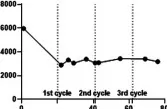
Routine biochemical liver parameters in the course of ICI therapy. (F,G) Bilirubin and CHE for assessing metabolic functionality of the transplanted liver.
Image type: pathology (immunostaining)